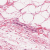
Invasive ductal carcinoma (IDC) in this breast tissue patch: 0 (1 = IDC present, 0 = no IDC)